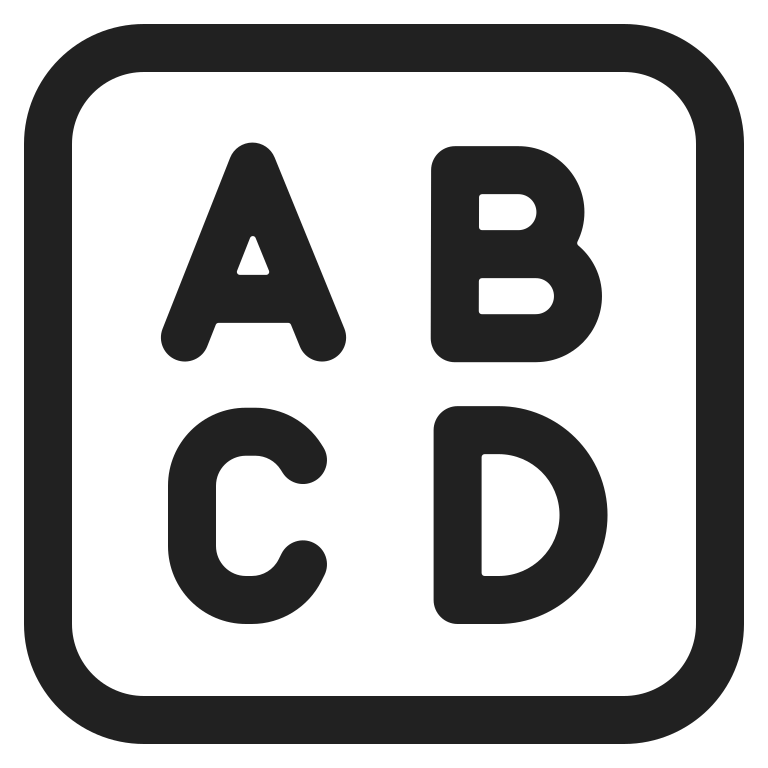
input latin uppercase high contrast